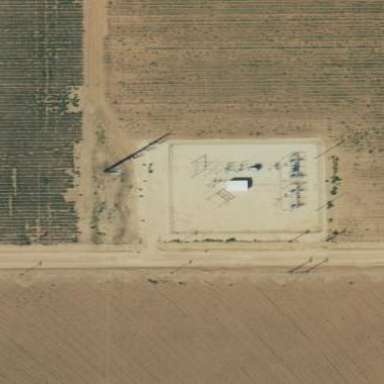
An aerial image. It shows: Power substation.